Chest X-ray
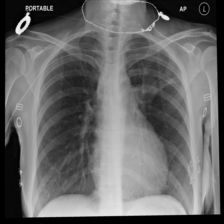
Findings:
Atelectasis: negative
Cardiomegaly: negative
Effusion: negative
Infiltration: positive
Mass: negative
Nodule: negative
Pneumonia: negative
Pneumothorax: negative
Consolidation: negative
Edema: negative
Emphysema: negative
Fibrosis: negative
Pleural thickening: negative
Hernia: negative